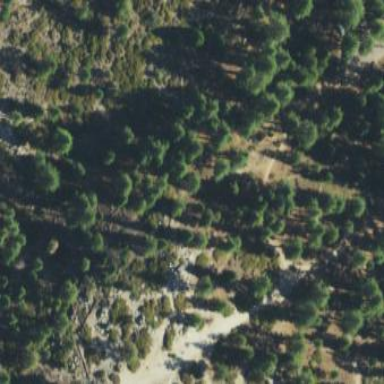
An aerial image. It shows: Evergreen woodland with needle-leaved trees.